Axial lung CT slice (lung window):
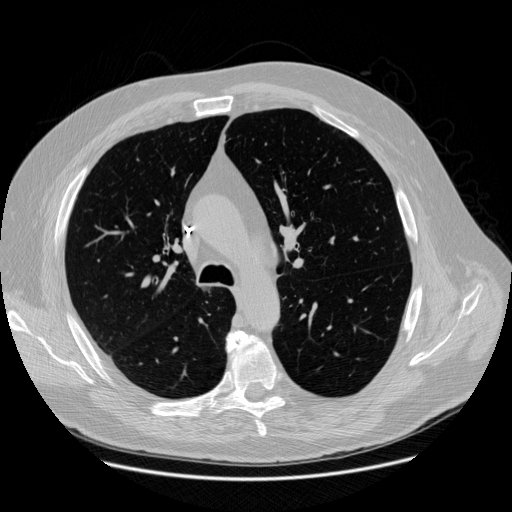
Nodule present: no